【题型】填空题　【知识点】平面几何　【难度】medium
已知 $A(0,2)$，点 $P\left(\sin\left(2t-\frac{\pi}{3}\right), \cos\left(2t-\frac{\pi}{3}\right)\right)$ 是平面上一个动点，则当 $t$ 由 $0$ 连续变到 $\frac{\pi}{3}$ 时，线段 $AP$ 扫过的面积是\underline{\qquad\qquad}.
【解答】
【答案】 $\sqrt{3} - \frac{\pi}{3}$

【分析】 根据三角函数的平方关系以及函数性质，求得动点轨迹，结合题意，作图，利用图形的组成，可得答案.

【详解】 由 $t \in \left[0, \frac{\pi}{3}\right]$，则 $2t-\frac{\pi}{3} \in \left[-\frac{\pi}{3}, \frac{\pi}{3}\right]$，
即 $\sin\left(2t-\frac{\pi}{3}\right) \in \left[-\frac{\sqrt{3}}{2}, \frac{\sqrt{3}}{2}\right]$，$\cos\left(2t-\frac{\pi}{3}\right) \in \left[\frac{1}{2}, 1\right]$，

由 $\sin^2\left(2t-\frac{\pi}{3}\right) + \cos^2\left(2t-\frac{\pi}{3}\right) = 1$，则如图：

点 $P$ 在劣弧 $\widehat{BC}$ 上，即线段 $AP$ 扫过的部分为图中的阴影部分，设其面积为 $S$，

易知 $B\left(-\frac{\sqrt{3}}{2}, \frac{1}{2}\right)$，$C\left(\frac{\sqrt{3}}{2}, \frac{1}{2}\right)$，在四边形 $ABOC$ 中对角线 $AO \perp BC$，

则四边形 $ABOC$ 的面积 $S' = \frac{1}{2} \cdot AO \cdot BC = \frac{1}{2} \times 2 \times \sqrt{3} = \sqrt{3}$，

在 $\triangle BOC$ 中，$\cos \angle BOC = \frac{OB^2 + OC^2 - BC^2}{2 \cdot OB \cdot OC} = -\frac{1}{2}$，解得 $\angle BOC = \frac{2\pi}{3}$，

扇形 $BOC$ 的面积 $S'' = \frac{\frac{2\pi}{3}}{2\pi} \pi \cdot 1^2 = \frac{\pi}{3}$，

故 $S = S' - S'' = \sqrt{3} - \frac{\pi}{3}$.

故答案为：$\sqrt{3} - \frac{\pi}{3}$.
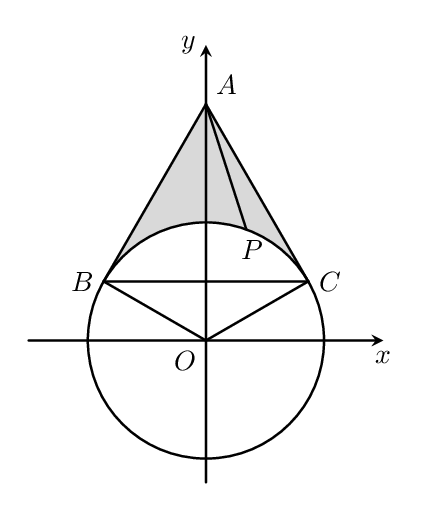